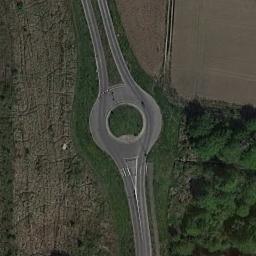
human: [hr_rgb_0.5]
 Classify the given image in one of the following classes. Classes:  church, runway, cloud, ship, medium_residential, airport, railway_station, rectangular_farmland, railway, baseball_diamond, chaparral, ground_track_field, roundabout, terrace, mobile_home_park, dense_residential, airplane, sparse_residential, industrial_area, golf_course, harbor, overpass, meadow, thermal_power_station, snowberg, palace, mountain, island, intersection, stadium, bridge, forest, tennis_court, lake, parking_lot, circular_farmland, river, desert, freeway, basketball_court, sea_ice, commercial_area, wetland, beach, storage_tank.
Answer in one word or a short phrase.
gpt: roundabout